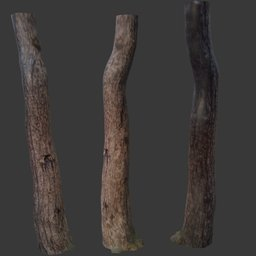
Label: nature